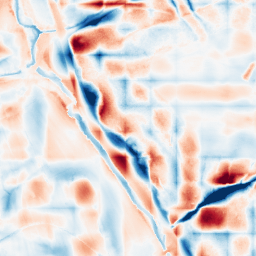
Category: wavelet
Decomposition family: wavelet_biorthogonal
Decomposition parameters: wavelet: bior2.4
level: 5
Upsampling method: quintic
Upsampling parameters: scale: 8
Upsampling scale: 8